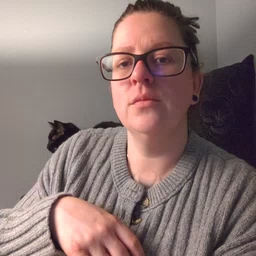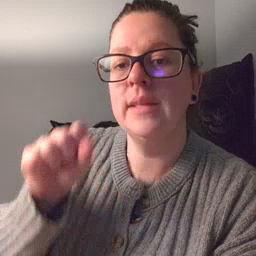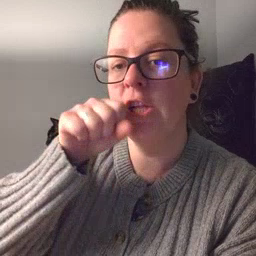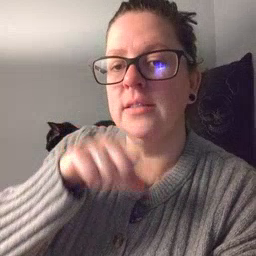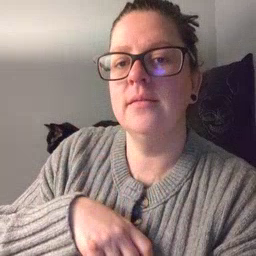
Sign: carrot